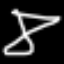
Label: hourglass